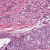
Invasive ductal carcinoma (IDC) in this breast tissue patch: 0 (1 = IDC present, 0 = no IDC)